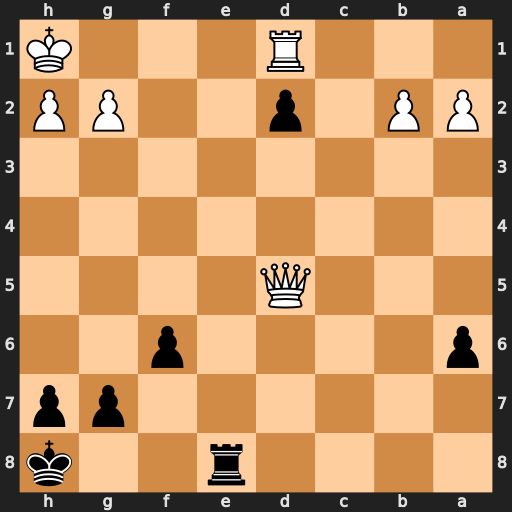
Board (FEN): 4r2k/6pp/p4p2/3Q4/8/8/PP1p2PP/3R3K
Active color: b
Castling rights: -
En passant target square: -
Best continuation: Re1+ Rxe1 dxe1=Q#